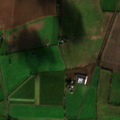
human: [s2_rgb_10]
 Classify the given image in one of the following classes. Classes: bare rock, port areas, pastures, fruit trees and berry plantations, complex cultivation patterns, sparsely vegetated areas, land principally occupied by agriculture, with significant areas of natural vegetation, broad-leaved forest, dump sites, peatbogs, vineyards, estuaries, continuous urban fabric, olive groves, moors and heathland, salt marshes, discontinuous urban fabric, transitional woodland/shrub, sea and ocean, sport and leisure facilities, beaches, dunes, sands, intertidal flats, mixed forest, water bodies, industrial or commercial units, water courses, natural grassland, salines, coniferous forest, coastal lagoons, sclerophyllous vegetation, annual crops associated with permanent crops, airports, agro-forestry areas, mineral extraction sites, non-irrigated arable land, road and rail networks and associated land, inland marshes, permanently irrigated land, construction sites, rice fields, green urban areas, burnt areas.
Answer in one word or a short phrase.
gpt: non-irrigated arable land, pastures